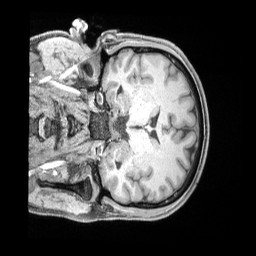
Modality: T1w
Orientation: coronal
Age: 34
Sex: male
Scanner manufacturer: siemens
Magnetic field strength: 3 T
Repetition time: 2 s
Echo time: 0.00211 s